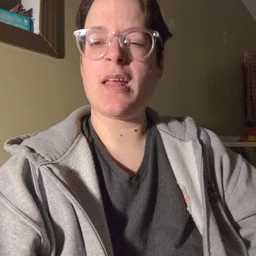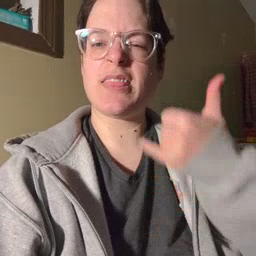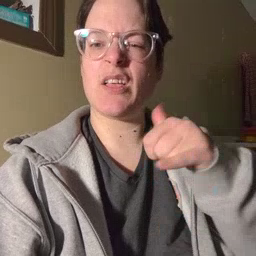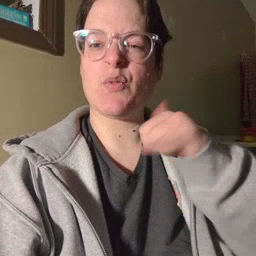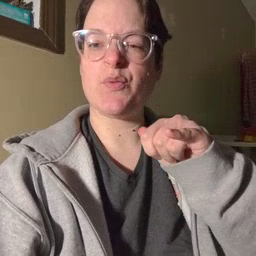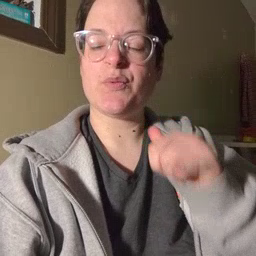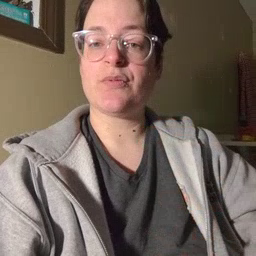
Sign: yellow